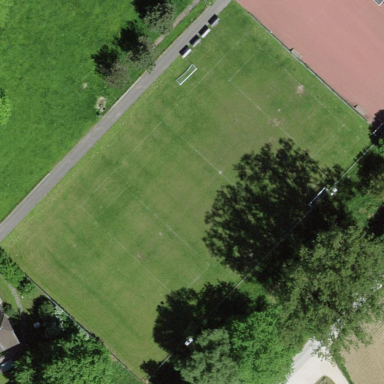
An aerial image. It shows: Soccer pitch with grass surface for leisure land.